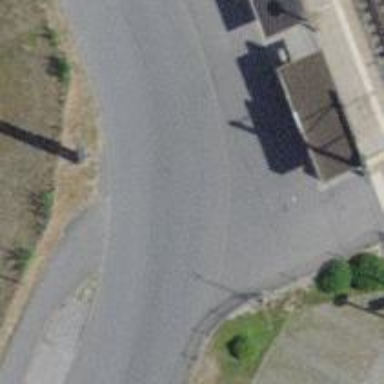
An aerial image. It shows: Unmarked crossing on the road.